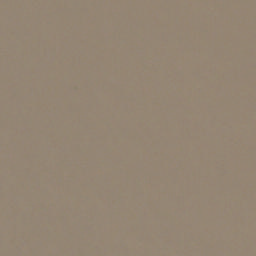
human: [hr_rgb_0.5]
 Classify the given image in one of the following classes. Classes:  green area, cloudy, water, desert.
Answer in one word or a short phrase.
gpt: cloudy